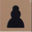
Piece: bP